Question: '''
import matplotlib.ticker as ticker
import matplotlib.pyplot as plt
data = [1, 1, 1, 1, 1, 1, 2, 2, 2, 3, 3, 5]
ax = plt.axes()
ax.text(0.25, 3, 'Firts label', rotation=90)
ax.text(1.25, 3, 'The Second One', rotation=90)
ax.text(2.25, 3, 'Labes', rotation=90)
ax.text(3.25, 3, 'Foo', rotation=90)
ax.text(4.25, 3, 'Bar', rotation=90)
plt.bar(range(len(data)), data, color='g')
plt.show()
'''

I have a list of labels for each bar. If I create a function that take bars data as arguments, how to align the labels to the top of the bar dynamically?
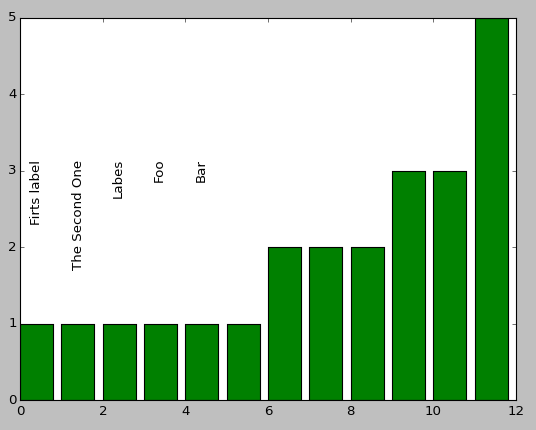
Answer: You can get the 'bars' from the plot and then get the height of each bar. You could also use the data values directly, but it's less flexible (eg, if stacked bars are used):

'''
import matplotlib.ticker as ticker
import matplotlib.pyplot as plt
data = [1, 1, 1, 2, 2, 1, 1, 1, 2, 3, 3, 5]
ax = plt.axes()
bars = ax.bar(range(len(data)), data, color='g')
labels = 'Firts label', 'The Second One', 'Labes', 'Foo', 'Bar', 'Last Label'
for label, rect in zip(labels, bars):
height = rect.get_height()
ax.text(rect.get_x()+rect.get_width()/2., height+.1, label,
ha='center', va='bottom', rotation=90)
plt.show()
'''